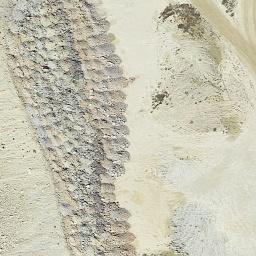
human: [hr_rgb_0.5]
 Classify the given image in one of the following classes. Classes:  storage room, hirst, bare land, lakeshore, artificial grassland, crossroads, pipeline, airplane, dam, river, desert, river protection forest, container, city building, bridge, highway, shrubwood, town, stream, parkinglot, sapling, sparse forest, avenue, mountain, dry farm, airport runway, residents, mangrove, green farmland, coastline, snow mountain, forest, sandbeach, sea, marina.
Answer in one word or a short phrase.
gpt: bare land